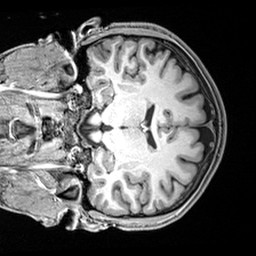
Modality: T1w
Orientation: coronal
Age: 22
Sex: male
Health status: healthy
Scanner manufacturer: siemens
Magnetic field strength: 3 T
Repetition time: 2.4 s
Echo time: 0.00217 s